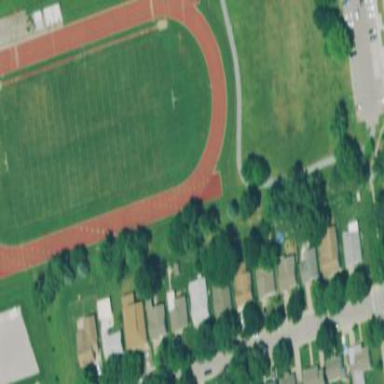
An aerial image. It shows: American football pitch for leisure and sport activities.